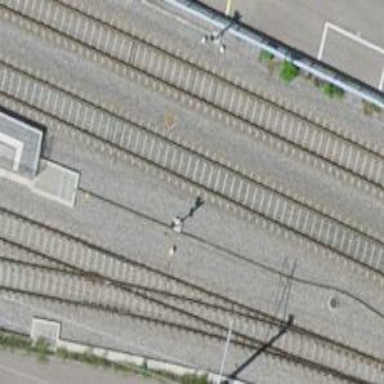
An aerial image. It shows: Single railway track with electrified contact line.